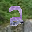
Label: 2